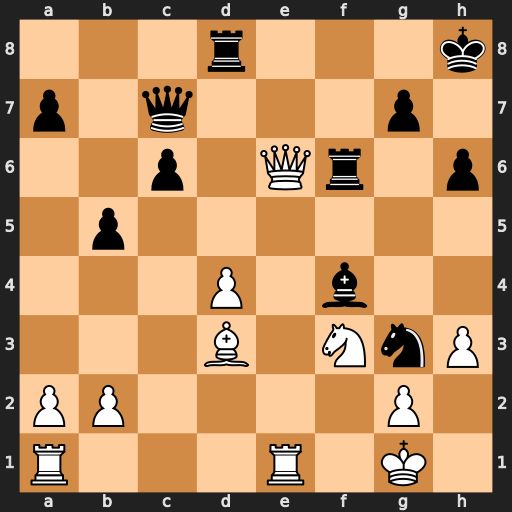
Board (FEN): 3r3k/p1q3p1/2p1Qr1p/1p6/3P1b2/3B1NnP/PP4P1/R3R1K1
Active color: w
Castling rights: -
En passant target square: -
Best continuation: Qe8+ Rf8 Qg6